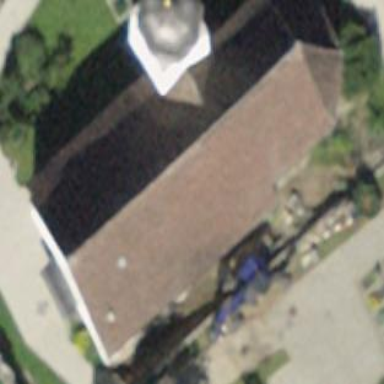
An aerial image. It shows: Gabled roof church which is used as place of worship.